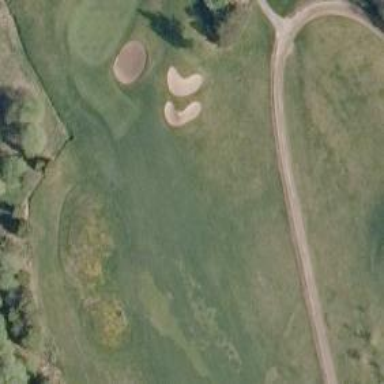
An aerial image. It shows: Golf hole.